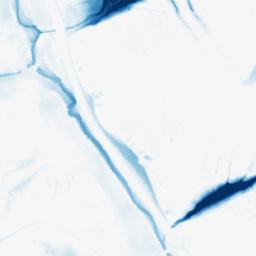
Category: morphological
Decomposition family: morphological
Decomposition parameters: operation: closing
size: 20
Upsampling method: lanczos
Upsampling parameters: scale: 8
Upsampling scale: 8